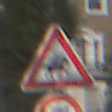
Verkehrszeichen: ReiterLinks
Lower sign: VerbotUeberholenEinspurigeFahrzeuge
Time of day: MorningAfternoon
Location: Outdoor (Urban)
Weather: PartlyCloudy
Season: NotSpecified
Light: Natural